Question: I'm trying to downscale a jpeg image from 3028x4051 to 854x1171. This results in an image which is close to 1M pixels and maintains the aspect ratio. The original image is <URL>. The image scales down very poorly though. Below is a section of the image. The top is the image scaled down in MS paint, the bottom it is scaled down programatically in C#. I've included the code I've used to downscale and save it. Anyone know what could be going on?

'''
using (IRandomAccessStream sourceStream = await sourceFile.OpenAsync(FileAccessMode.Read))
{
BitmapDecoder myDecoder = await GetDecoder(sourceStream);
BitmapTransform myTransform = new BitmapTransform() { ScaledHeight = h, ScaledWidth = w };
await myDecoder.GetPixelDataAsync(
BitmapPixelFormat.Rgba8,
BitmapAlphaMode.Premultiplied,
myTransform,
ExifOrientationMode.IgnoreExifOrientation,
ColorManagementMode.DoNotColorManage);
BitmapEncoder myEncoder = await BitmapEncoder.CreateAsync(BitmapEncoder.JpegEncoderId, destinationStream);
myEncoder.SetPixelData(BitmapPixelFormat.Rgba8, BitmapAlphaMode.Premultiplied, w, h, 96, 96, pixelData.DetachPixelData());
await myEncoder.FlushAsync();
}
'''
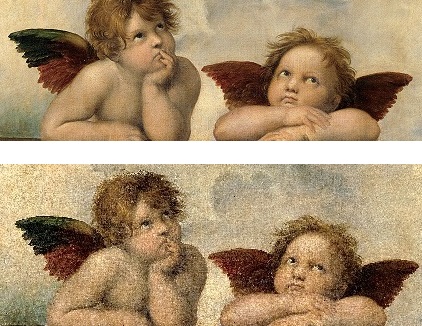
Answer: Where you create a new instance of 'BitmapTransform', you can specify the interpolation mode. Linear is the default mode, so to get a better result you need to try with Cubic or Fant.
'''
using (IRandomAccessStream sourceStream = await sourceFile.OpenAsync(FileAccessMode.Read))
{
BitmapDecoder myDecoder = await GetDecoder(sourceStream);
BitmapTransform myTransform = new BitmapTransform() { ScaledHeight = h, ScaledWidth = w, InterpolationMode = BitmapInterpolationMode.Fant };
await myDecoder.GetPixelDataAsync(
BitmapPixelFormat.Rgba8,
BitmapAlphaMode.Premultiplied,
myTransform,
ExifOrientationMode.IgnoreExifOrientation,
ColorManagementMode.DoNotColorManage);
BitmapEncoder myEncoder = await BitmapEncoder.CreateAsync(BitmapEncoder.JpegEncoderId, destinationStream);
myEncoder.SetPixelData(BitmapPixelFormat.Rgba8, BitmapAlphaMode.Premultiplied, w, h, 96, 96, pixelData.DetachPixelData());
await myEncoder.FlushAsync();
}
'''